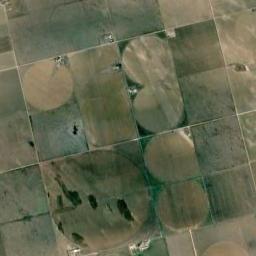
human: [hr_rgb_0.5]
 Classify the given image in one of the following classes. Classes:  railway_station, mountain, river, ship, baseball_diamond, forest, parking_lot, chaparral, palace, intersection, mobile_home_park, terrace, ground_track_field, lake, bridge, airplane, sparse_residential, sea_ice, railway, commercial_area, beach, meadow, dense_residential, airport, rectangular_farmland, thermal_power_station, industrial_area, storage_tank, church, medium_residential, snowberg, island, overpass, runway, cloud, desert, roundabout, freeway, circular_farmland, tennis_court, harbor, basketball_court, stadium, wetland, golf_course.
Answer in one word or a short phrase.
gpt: circular_farmland